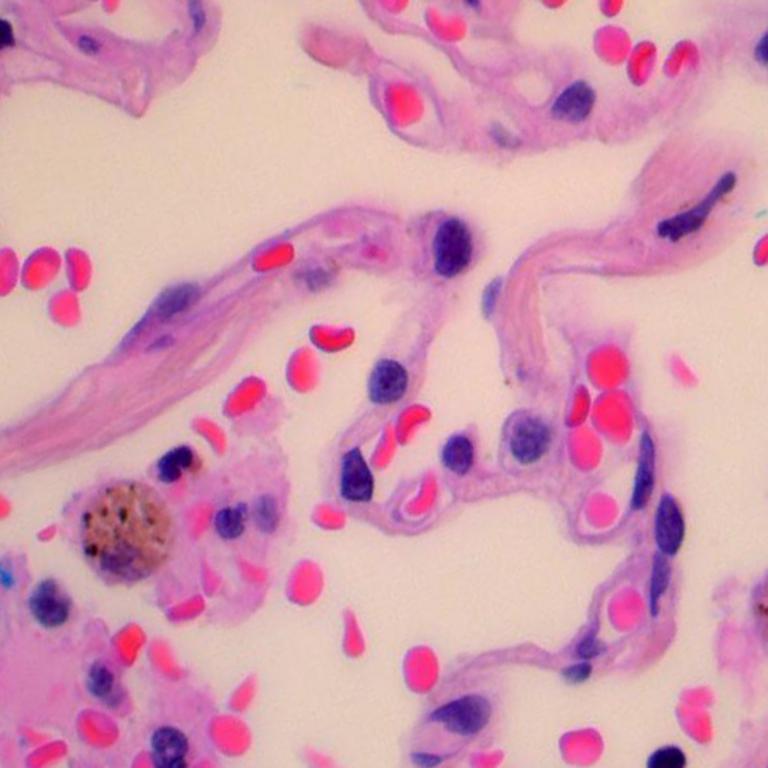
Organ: lung
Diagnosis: benign